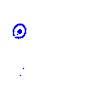
Particle: electron